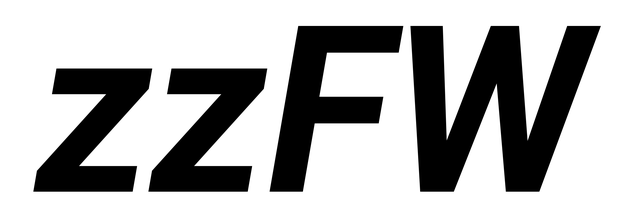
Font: Roboto-Italic_Bold_Italic